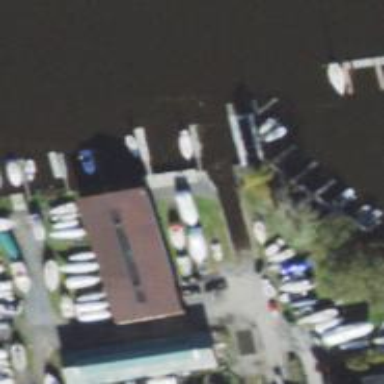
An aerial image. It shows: Marina on leisure land.